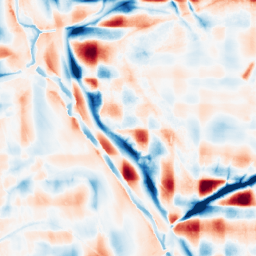
Category: wavelet
Decomposition family: wavelet_reverse_biorthogonal
Decomposition parameters: wavelet: rbio1.3
level: 5
Upsampling method: sinc_hamming
Upsampling parameters: scale: 8
kernel_size: 16
Upsampling scale: 8